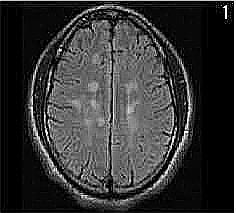
Label: notumor